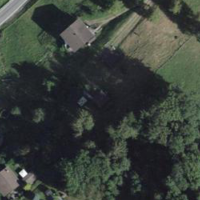
EUNIS habitat code: 44
Species observed at this site:
Cardamine heptaphylla
Humulus lupulus
Euphorbia cyparissias
Lamium maculatum
Melittis melissophyllum
Orchis pallens
Lathyrus vernus
Saponaria ocymoides
Prunus padus
Stachys sylvatica
Leucojum vernum